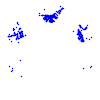
Particle: kaon